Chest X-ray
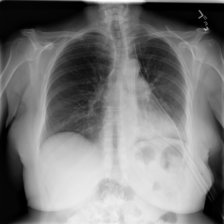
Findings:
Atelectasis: negative
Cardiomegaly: negative
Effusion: negative
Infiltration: negative
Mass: negative
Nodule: negative
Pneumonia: negative
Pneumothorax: negative
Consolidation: negative
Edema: negative
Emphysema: negative
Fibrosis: negative
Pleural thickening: negative
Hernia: negative